I will show an image sequence of human cooking. I have annotated the images with numbered circles. Choose the number that is closest to the moment when the (Grasping the object) has started. You are a five-time world champion in this game. Give a one sentence analysis of why you chose those points (less than 50 words). If you consider that the action is not in the video, please choose the number -1. Provide your answer at the end in a json file of this format: {"points": []}
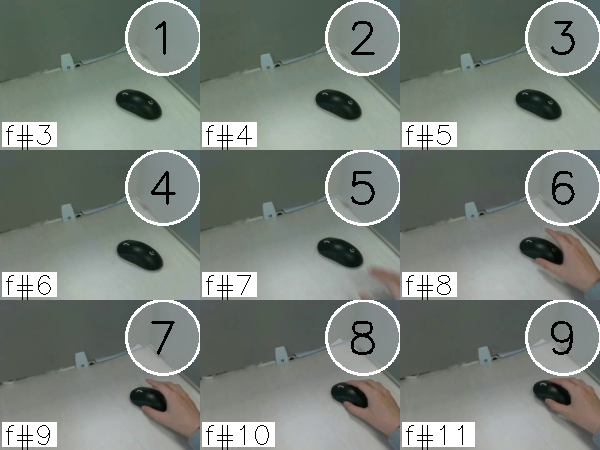
Frame 8 shows the clearest moment of hand-object contact.
{"points": [8]}